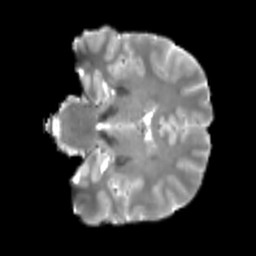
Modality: T2w
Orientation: coronal
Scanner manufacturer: siemens
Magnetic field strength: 3 T
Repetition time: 4 s
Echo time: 0.0594 s